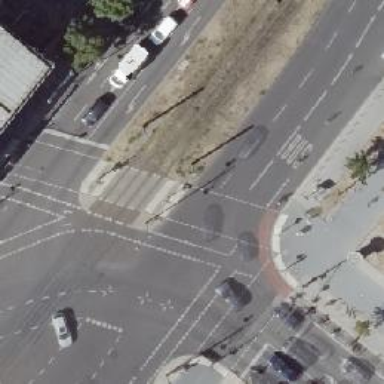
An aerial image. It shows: Asphalt road classified as primary highway with share busway on the right side for cyclists.